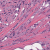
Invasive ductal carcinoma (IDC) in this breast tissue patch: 1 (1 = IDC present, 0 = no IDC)